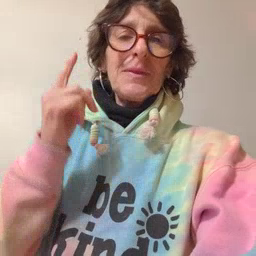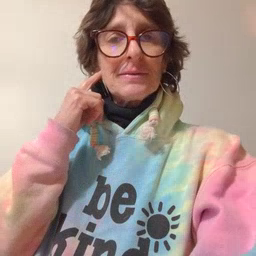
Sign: listen